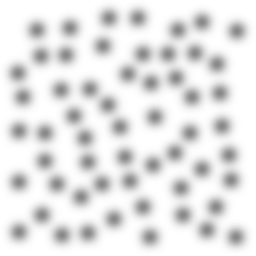
Squares: 0
Triangles: 0
Stars: 57
Total shapes: 57